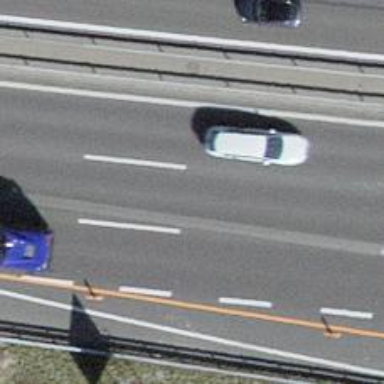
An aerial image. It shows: Asphalt motorway.